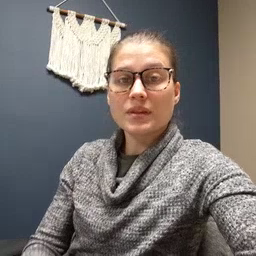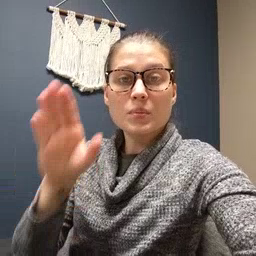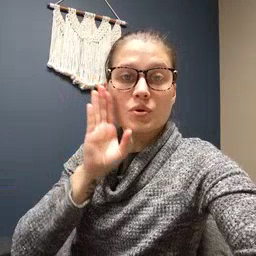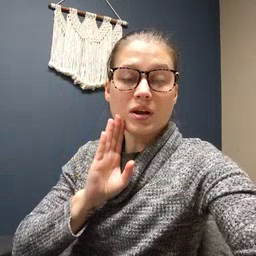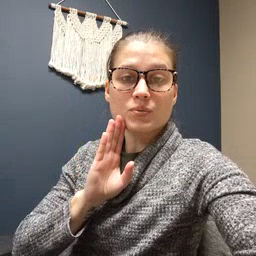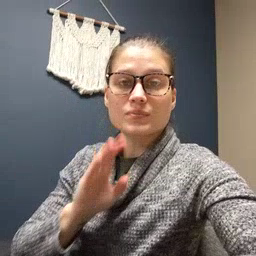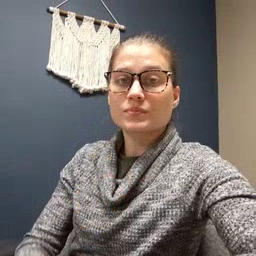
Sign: brown